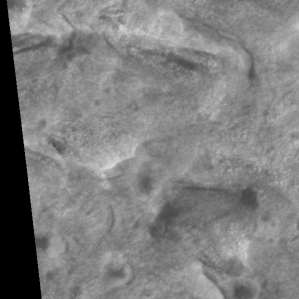
Label: non_frost